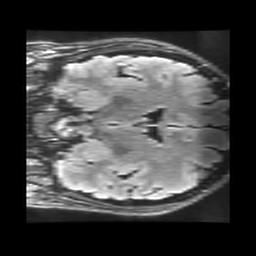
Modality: FLAIR
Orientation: coronal
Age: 23
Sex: female
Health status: healthy
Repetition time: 12 s
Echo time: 0.09782 s